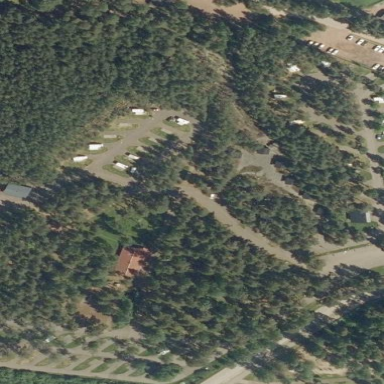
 and even mini-golf course. Static caravans are also available for accommodation."